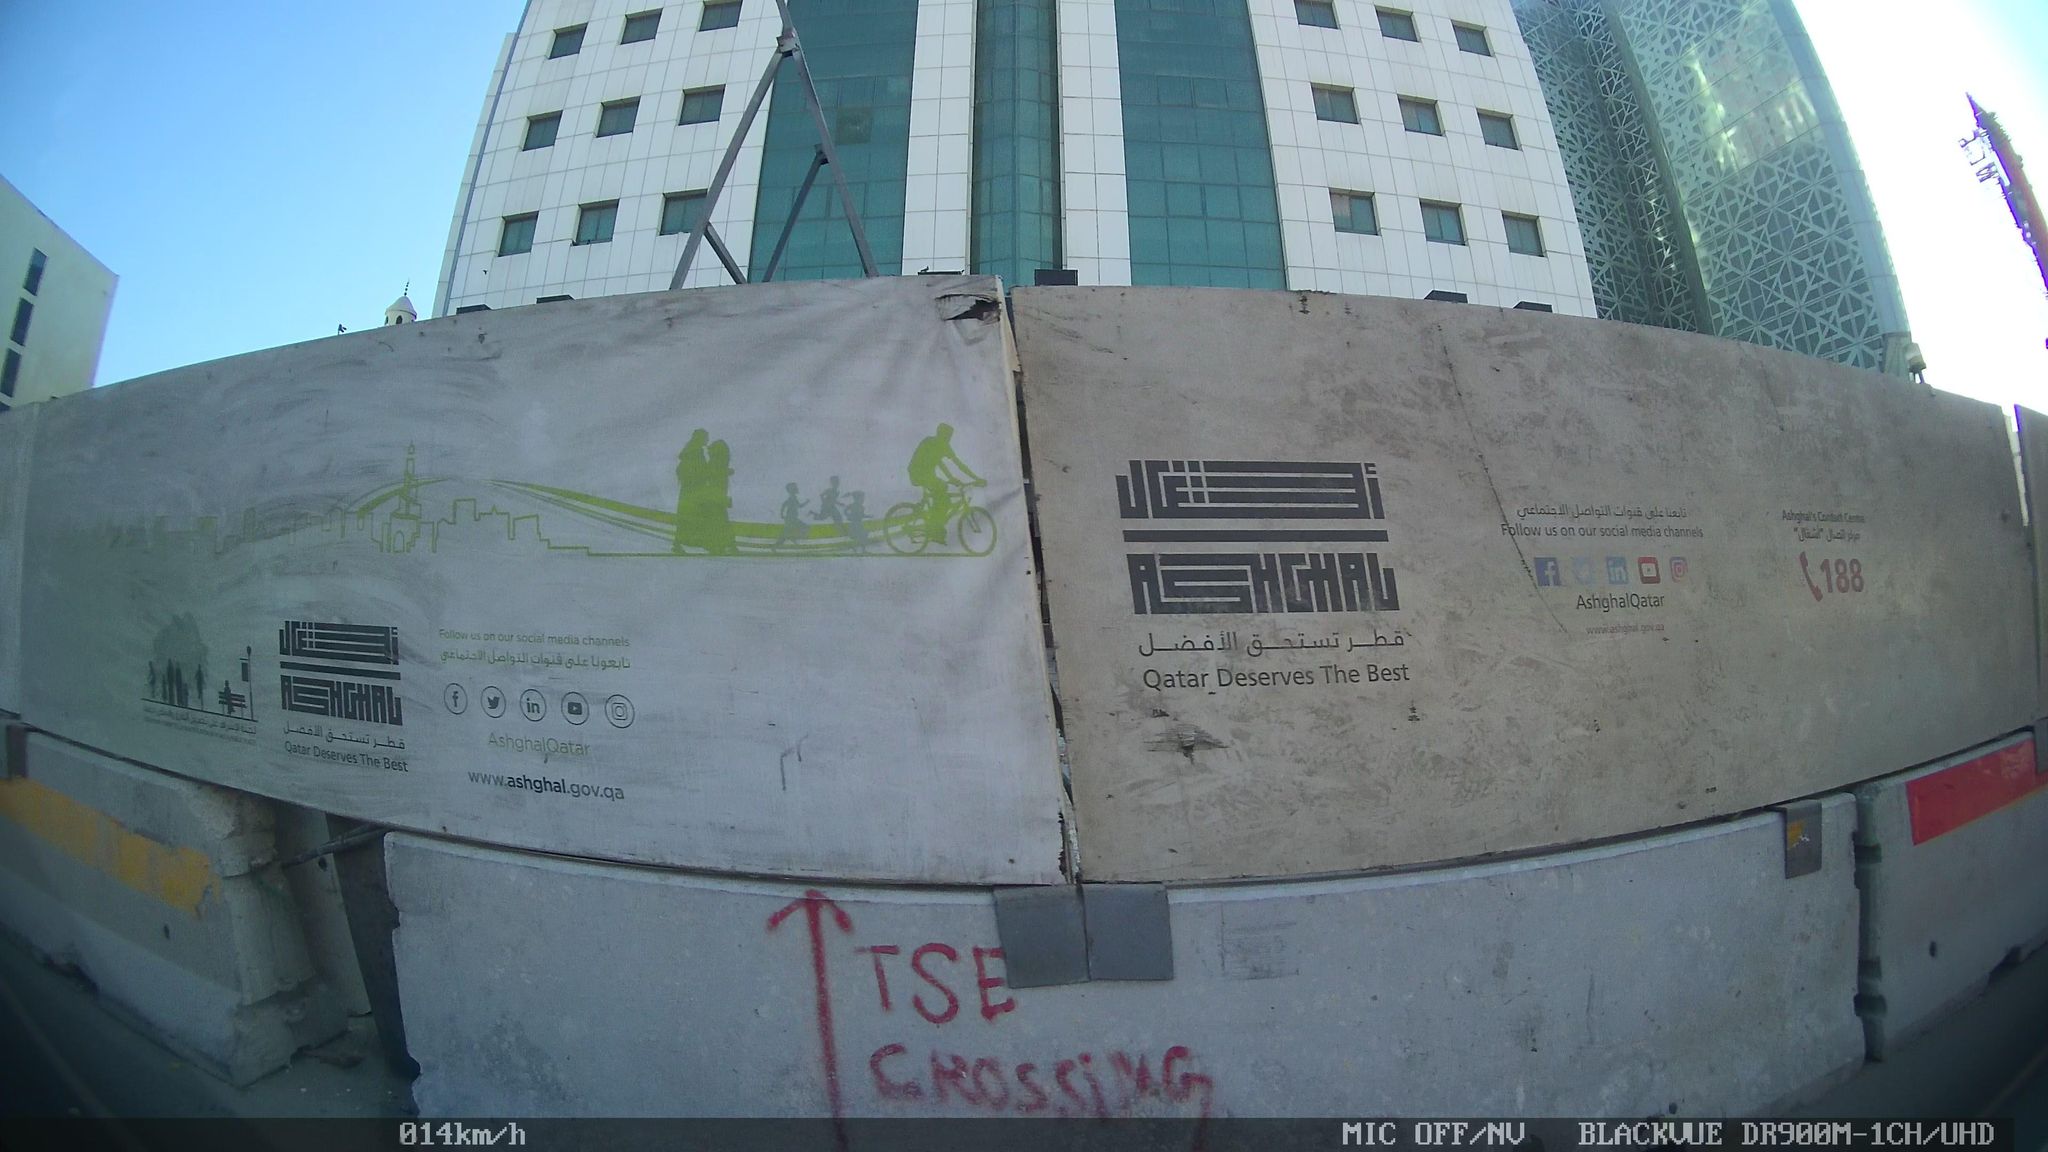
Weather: clear
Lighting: day
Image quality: good
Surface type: driving surface
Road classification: tertiary
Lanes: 2
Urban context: urban centre
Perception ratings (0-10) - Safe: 4.63, Lively: 1.1, Beautiful: 0.96, Boring: 6.54, Depressing: 4.89, Wealthy: 7.53